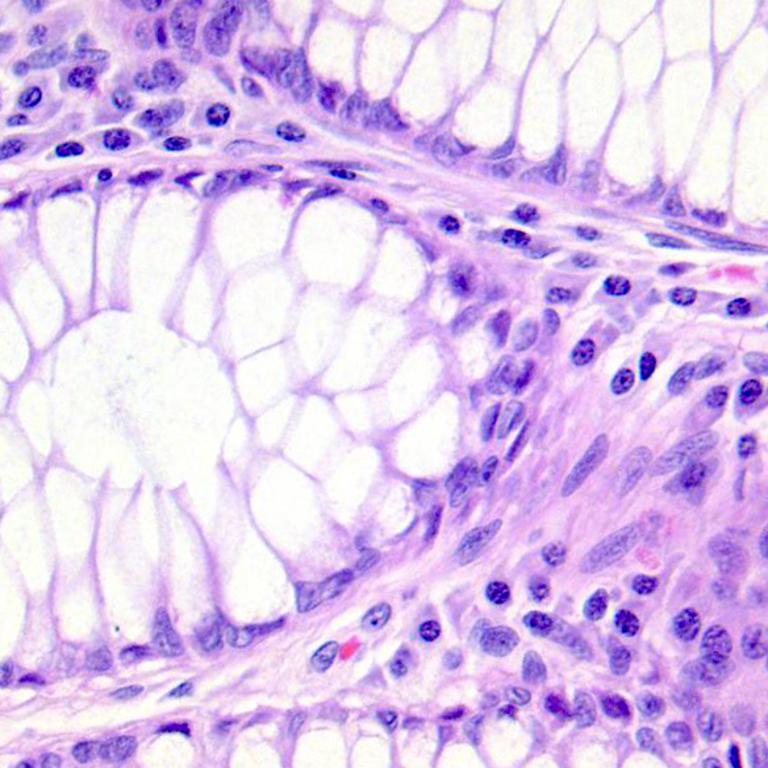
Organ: colon
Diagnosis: benign